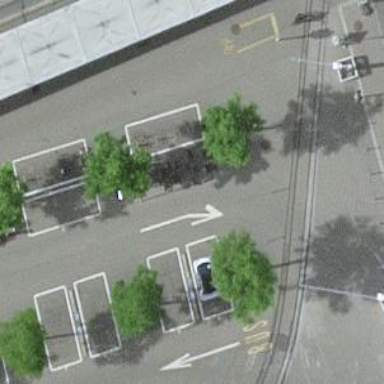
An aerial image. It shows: Bicycle rental service.